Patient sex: M
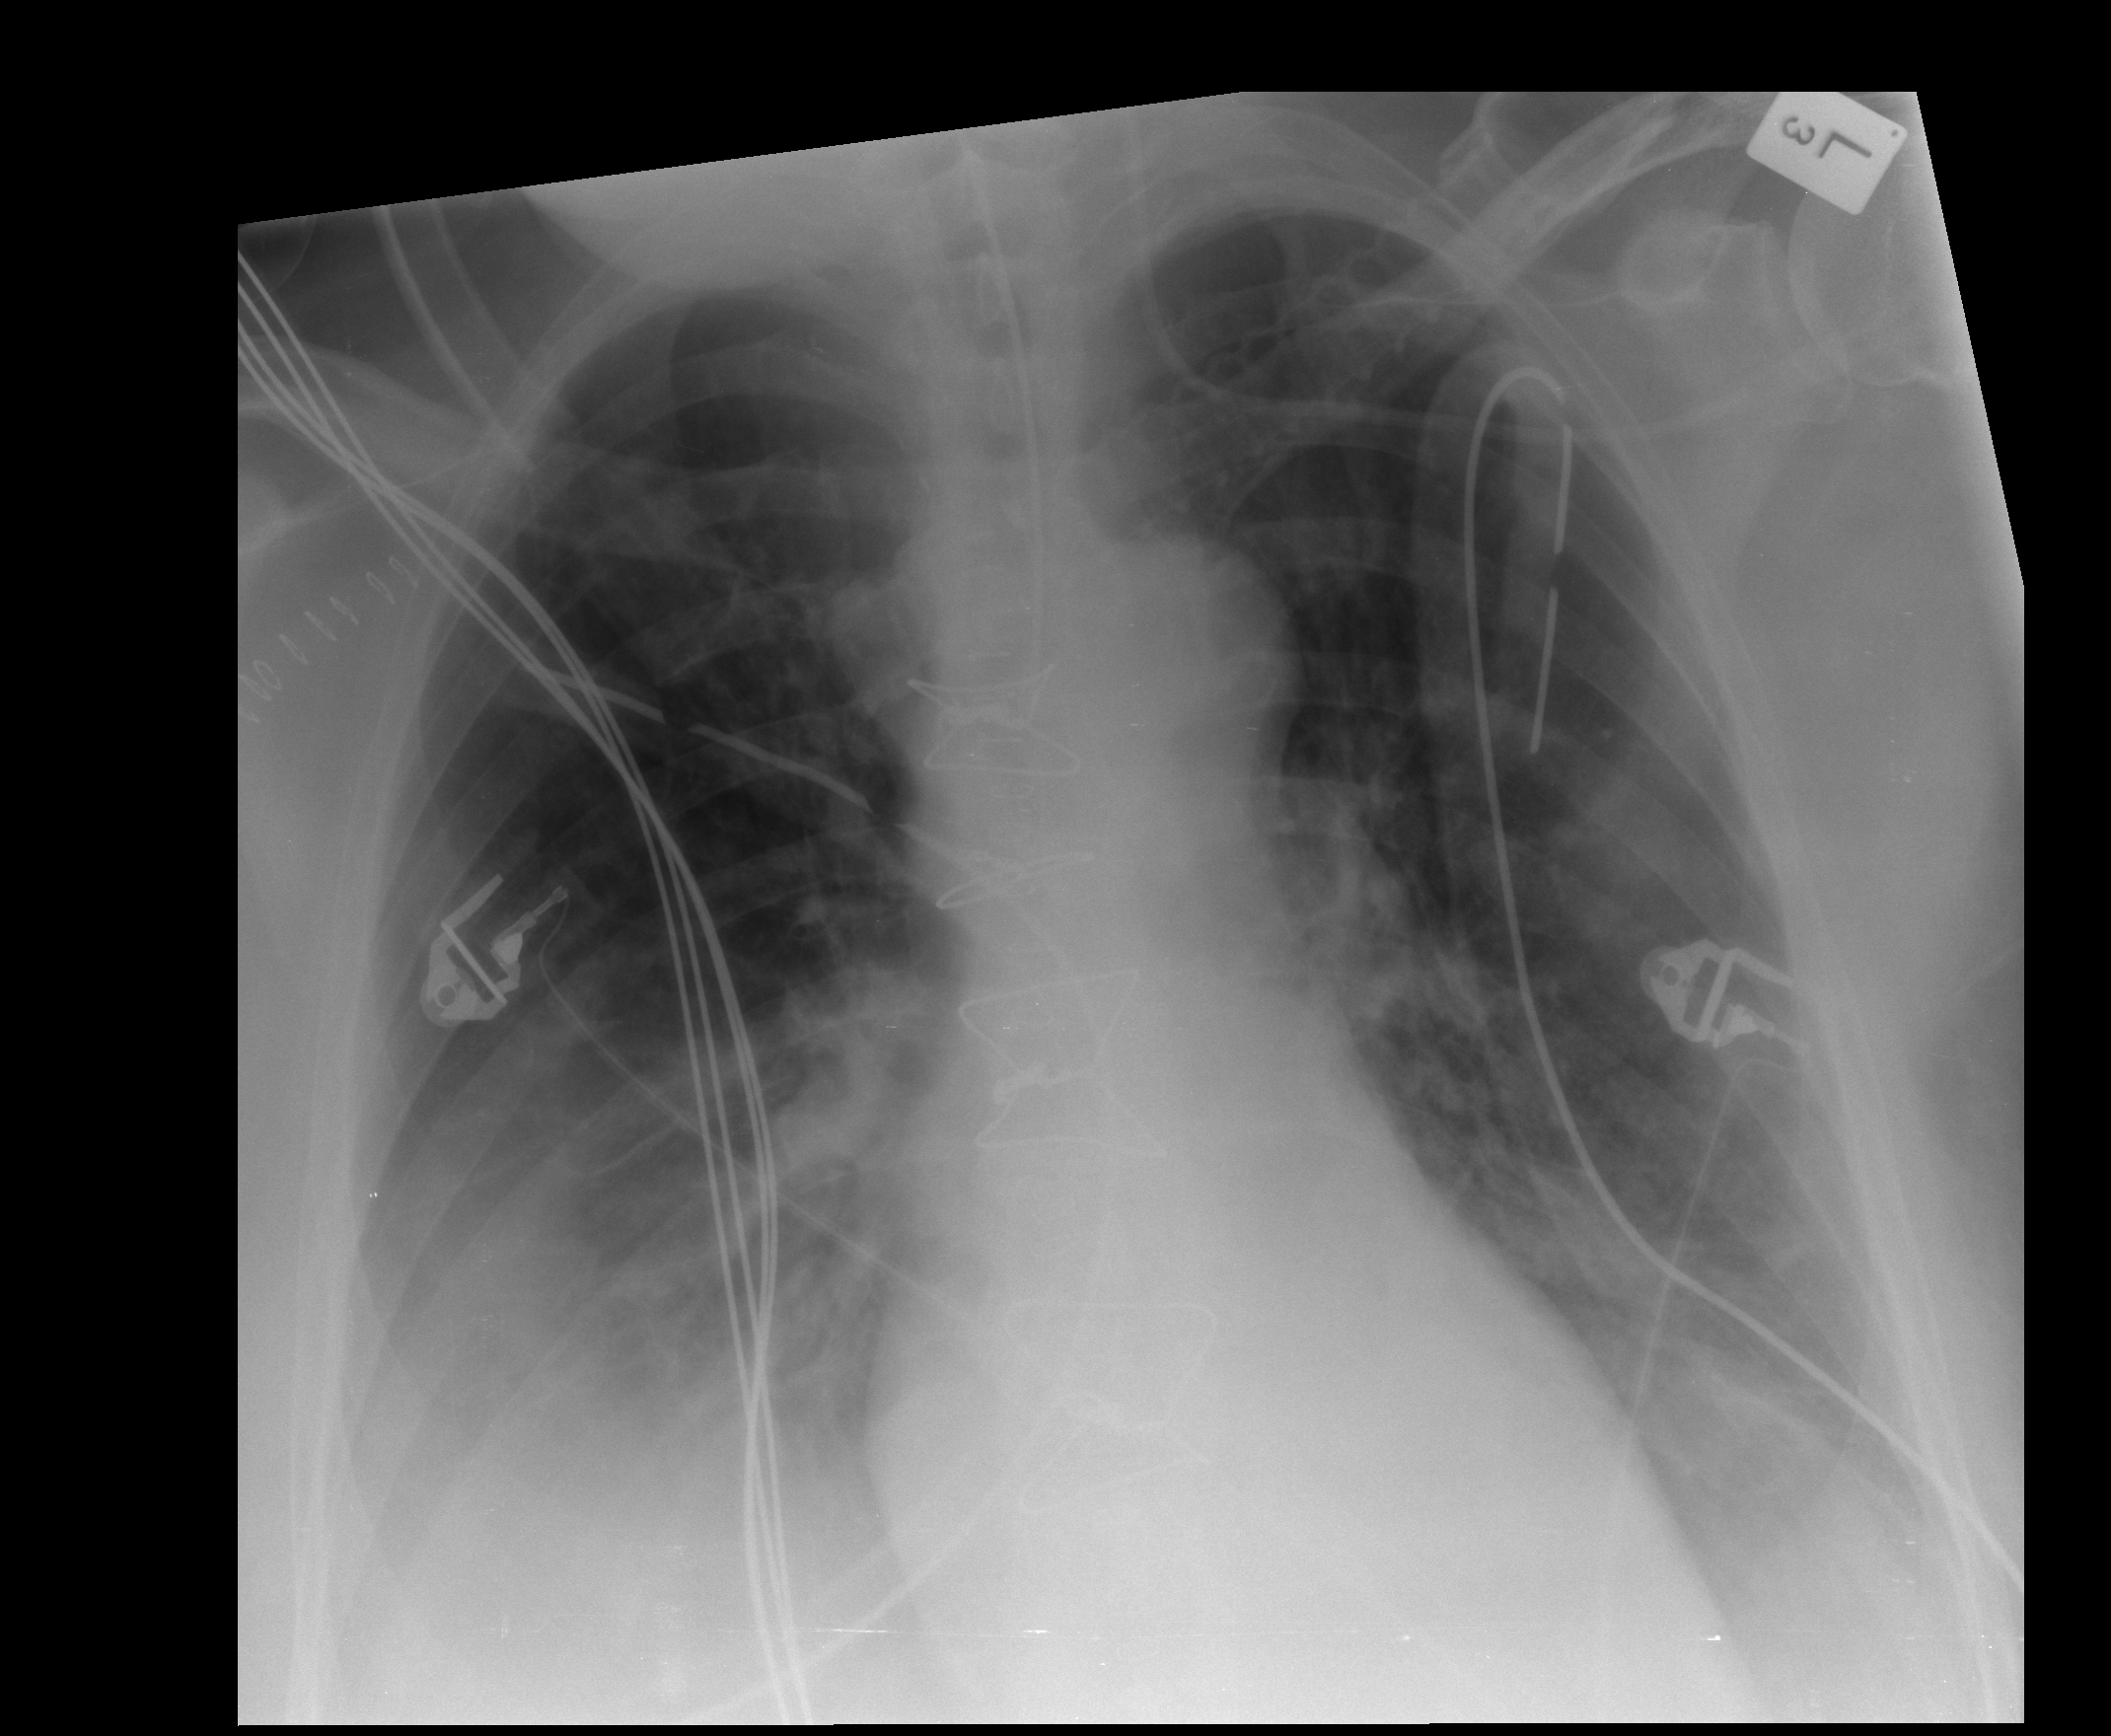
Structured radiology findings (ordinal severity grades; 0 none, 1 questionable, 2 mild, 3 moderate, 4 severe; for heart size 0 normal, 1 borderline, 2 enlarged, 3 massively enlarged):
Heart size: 0
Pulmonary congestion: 2
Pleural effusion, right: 3
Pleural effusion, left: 2
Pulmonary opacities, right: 0
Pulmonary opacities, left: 0
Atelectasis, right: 3
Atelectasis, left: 2